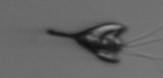
Label: Pyramimonas_longicauda